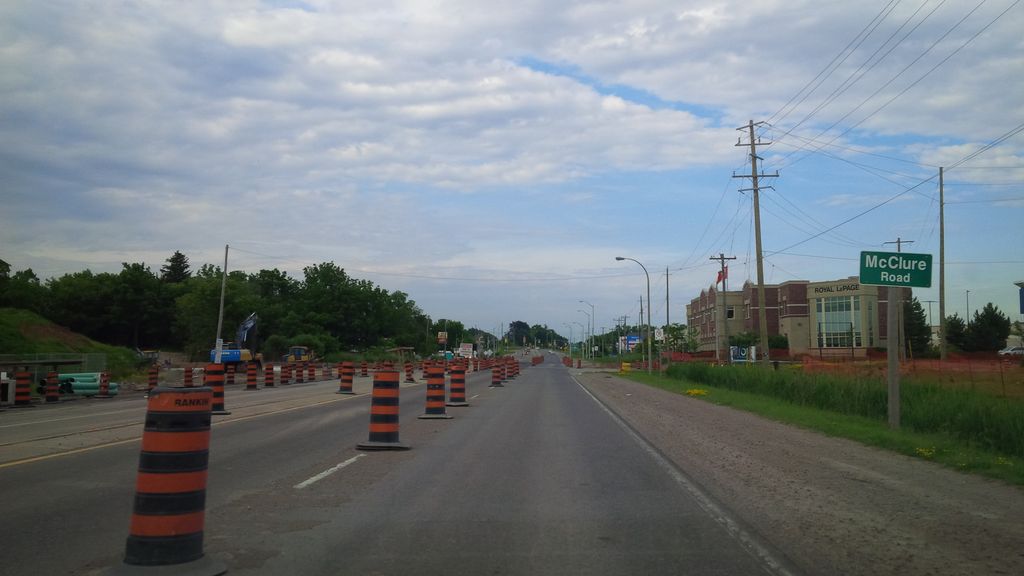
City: hamilton